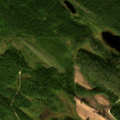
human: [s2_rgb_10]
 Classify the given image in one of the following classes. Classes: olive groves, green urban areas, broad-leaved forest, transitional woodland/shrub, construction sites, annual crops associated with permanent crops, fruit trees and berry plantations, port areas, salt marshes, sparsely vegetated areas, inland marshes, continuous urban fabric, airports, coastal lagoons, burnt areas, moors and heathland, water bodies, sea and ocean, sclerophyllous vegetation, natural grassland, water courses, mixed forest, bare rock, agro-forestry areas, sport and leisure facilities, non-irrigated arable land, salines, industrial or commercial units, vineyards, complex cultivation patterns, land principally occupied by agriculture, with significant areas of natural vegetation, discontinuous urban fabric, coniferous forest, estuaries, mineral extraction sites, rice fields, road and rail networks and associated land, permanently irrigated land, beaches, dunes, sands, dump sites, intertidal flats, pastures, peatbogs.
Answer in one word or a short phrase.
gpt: coniferous forest, transitional woodland/shrub